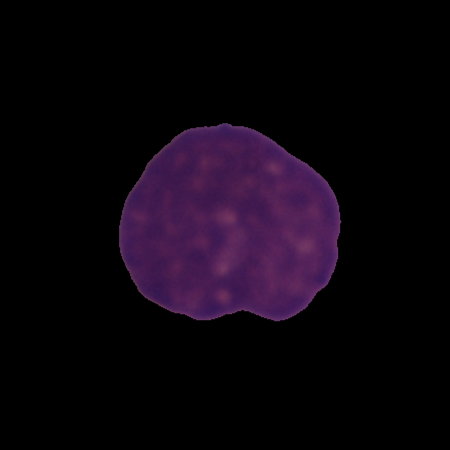
Label: cancer